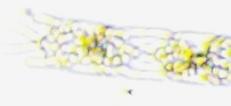
Label: Odontella